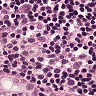
Metastatic tissue present: no